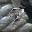
Label: 7